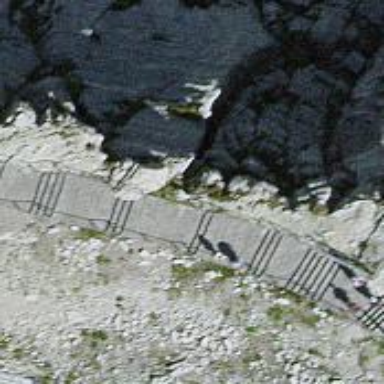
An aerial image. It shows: Set of steps on the road.